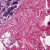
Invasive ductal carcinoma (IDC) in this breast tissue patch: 0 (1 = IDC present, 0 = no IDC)